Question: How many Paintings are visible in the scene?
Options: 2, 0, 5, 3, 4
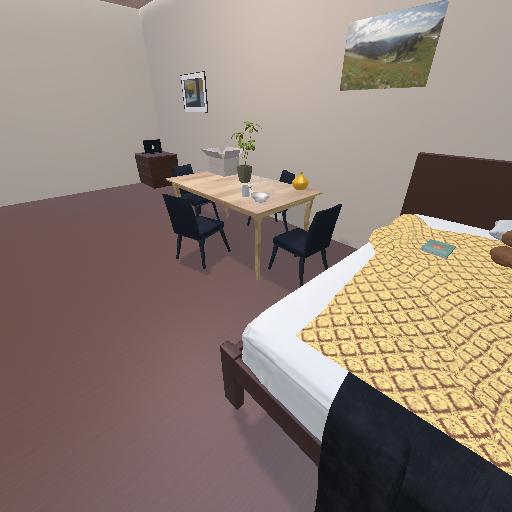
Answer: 2